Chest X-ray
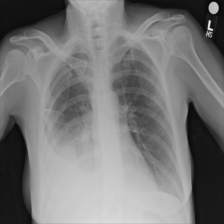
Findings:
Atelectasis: negative
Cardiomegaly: negative
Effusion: negative
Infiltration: negative
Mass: negative
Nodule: negative
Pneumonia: negative
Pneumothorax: negative
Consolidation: negative
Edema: negative
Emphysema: negative
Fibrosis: negative
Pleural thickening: negative
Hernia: negative